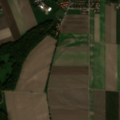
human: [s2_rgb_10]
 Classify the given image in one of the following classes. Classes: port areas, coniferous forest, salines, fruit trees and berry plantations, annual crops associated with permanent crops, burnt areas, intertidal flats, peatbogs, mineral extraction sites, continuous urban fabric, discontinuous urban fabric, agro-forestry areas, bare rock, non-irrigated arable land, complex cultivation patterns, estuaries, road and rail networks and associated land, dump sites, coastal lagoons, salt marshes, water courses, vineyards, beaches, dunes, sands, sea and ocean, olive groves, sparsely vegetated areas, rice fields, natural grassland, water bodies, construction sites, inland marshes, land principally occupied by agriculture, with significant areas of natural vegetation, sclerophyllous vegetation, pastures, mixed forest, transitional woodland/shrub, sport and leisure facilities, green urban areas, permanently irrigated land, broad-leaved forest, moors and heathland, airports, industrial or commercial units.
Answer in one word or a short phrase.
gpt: discontinuous urban fabric, non-irrigated arable land, broad-leaved forest